Question: I have a set of type Tuple. Tuple contains a vector of strings. When I output the size for debugging it outputs a size of 4, which is correct, but then when I try to cout the first element I get crazy stuff(memory). Why does it not return the string?
'''
cout<<"temp size:"<<temp.getTuples().size()<<" r size:"<<r.getTuples().size()<<endl;
set<Tuple>::iterator it=temp.getTuples().begin();
t=*it;
cout<<t.getTuple().size()<<" "<<t.getTuple()[0]<<endl;
for(set<Tuple>::iterator it=temp.getTuples().begin();it!=temp.getTuples().end();++it)
{
for(set<Tuple>::iterator jt=r.getTuples().begin();jt!=r.getTuples().end();++jt)
{
t=*it;
a=t.getTuple();
e=*jt;
b=e.getTuple();
vector<string> ab;
cout<<"a size:"<<t.getTuple().size()<<" b size:"<<e.getTuple().size()<<endl;
cout<<"a size:"<<a.size()<<" b size:"<<b.size()<<endl;
'''

Sorry there are quite a lot of couts for debugging. Temp is the set of Tuples (of 3) printed out first in the console and r is the set of Tuples (of 5) printed out second. The 4 printed out is in reference to the size of a Tuple(the vector) in the set and is correct. The output should print '12345'. Any help on why its printing the memory location would be appreciated.
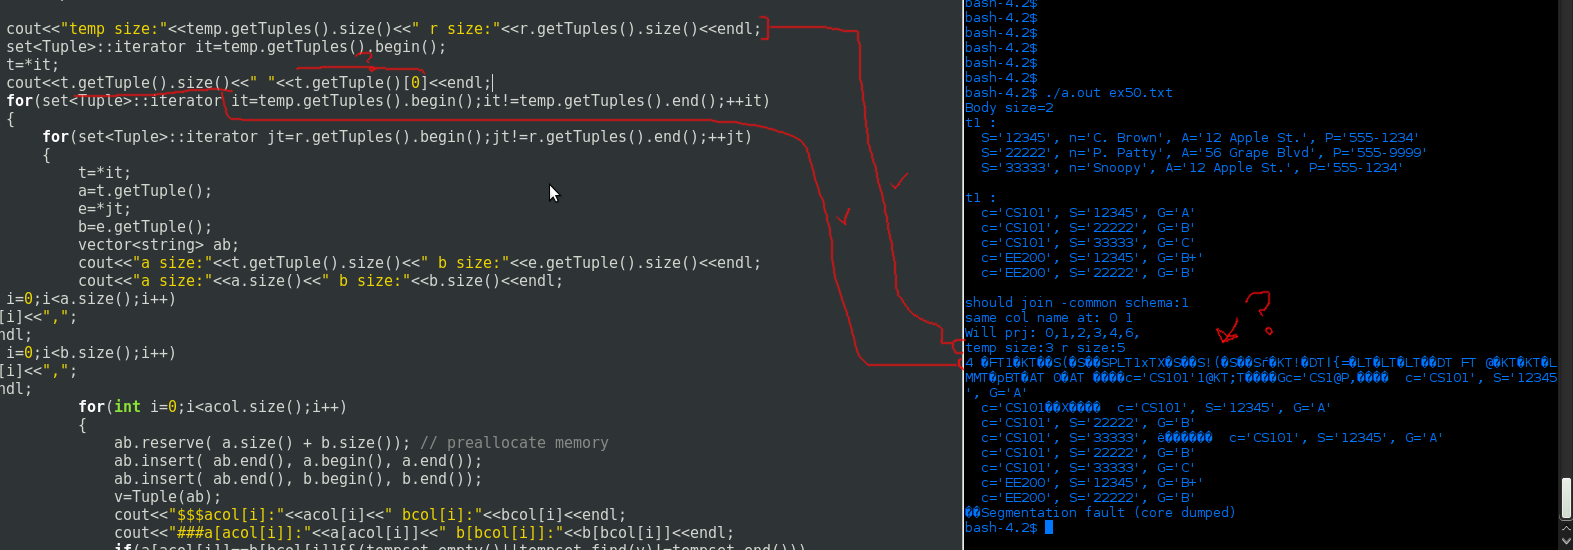
Answer: I would guess that the 'getTuples()' function returns a set by value. So your iterator 'it' is made to point to an element of a temporary object here:
'''
set<Tuple>::iterator it=temp.getTuples().begin();
'''
De-referencing 'it' is undefined behaviour. You must make sure you either make a copy of the thing returned by 'getTuples()', or modify it to return a reference.